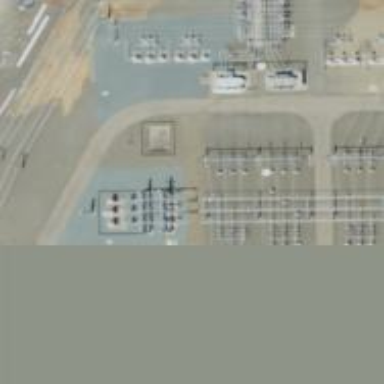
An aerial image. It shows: Power substation.